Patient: sex M, age 43
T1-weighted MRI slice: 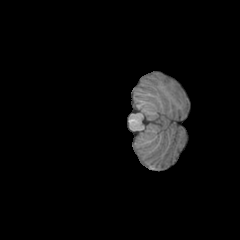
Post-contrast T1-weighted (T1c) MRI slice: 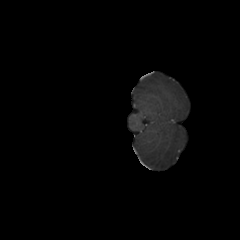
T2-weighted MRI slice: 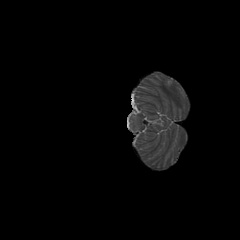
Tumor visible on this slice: no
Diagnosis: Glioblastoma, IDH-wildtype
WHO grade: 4